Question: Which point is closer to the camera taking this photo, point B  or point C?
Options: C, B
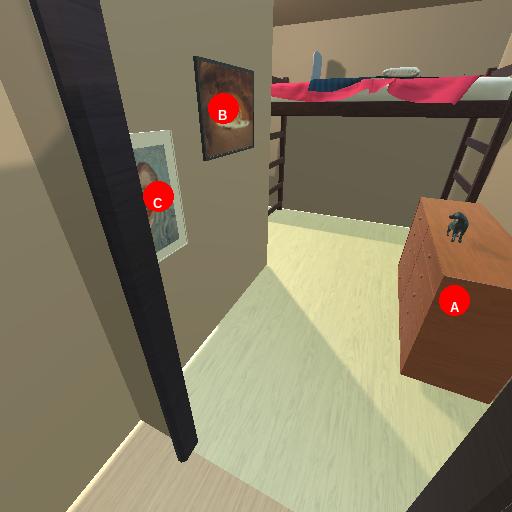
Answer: C